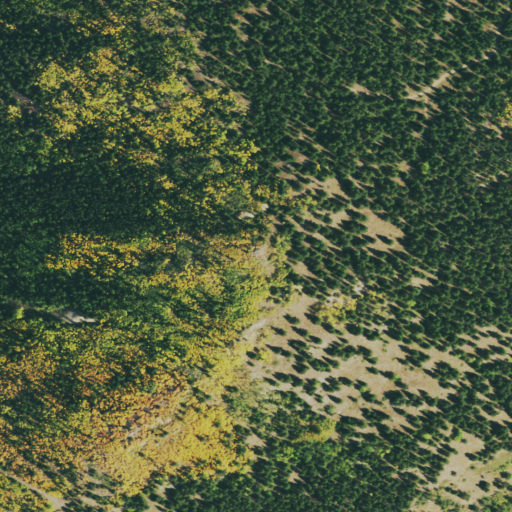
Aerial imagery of mountain in Colorado named Jumbo Mountain containing evergreen forest, shrub, grassland, and deciduous forest